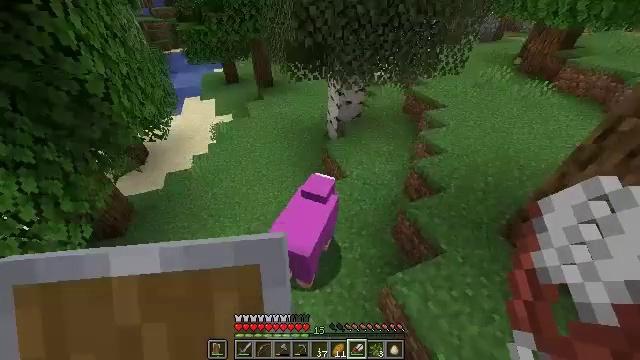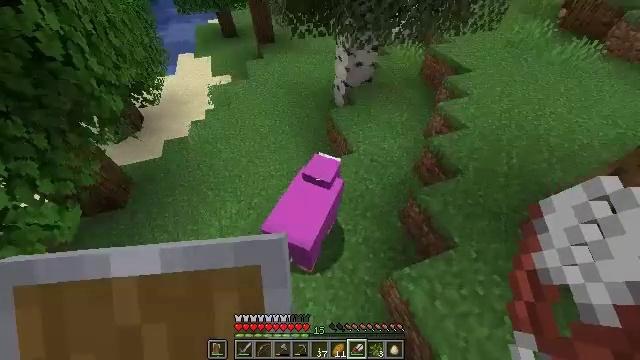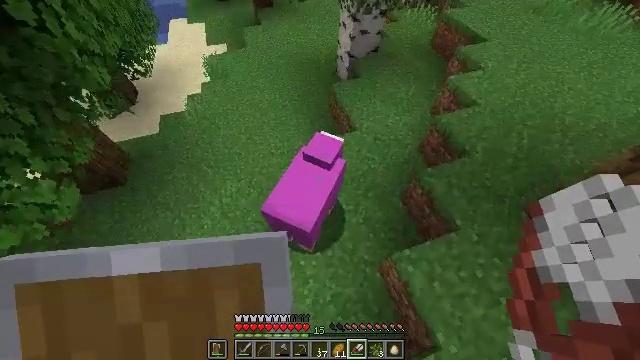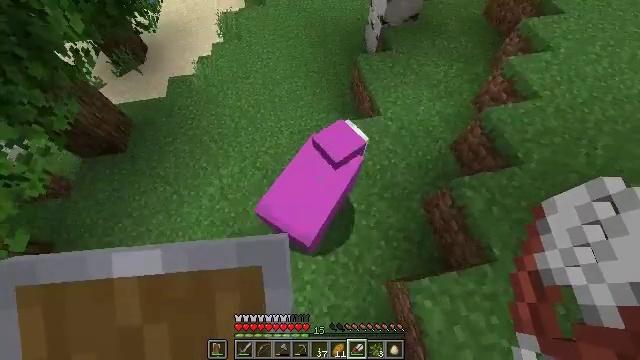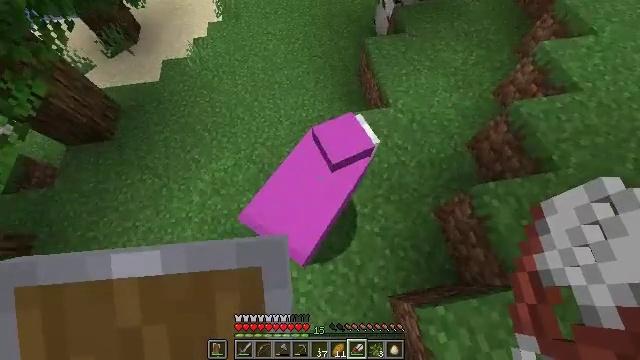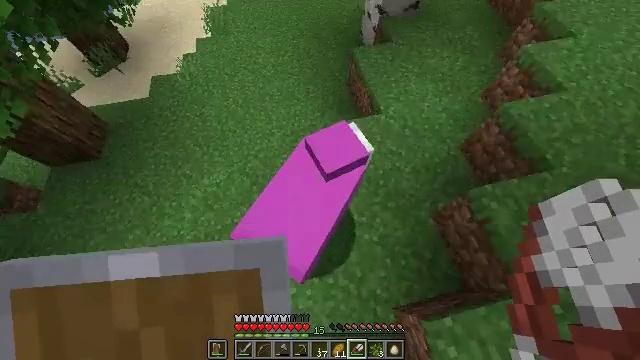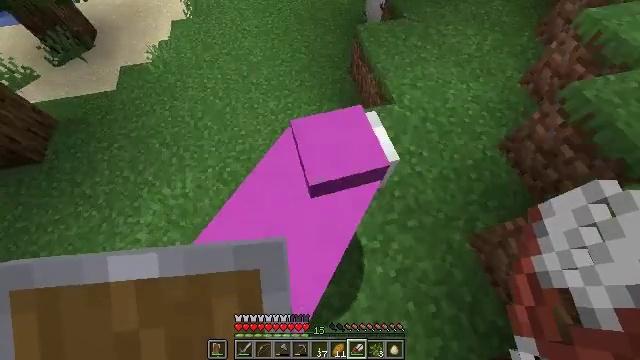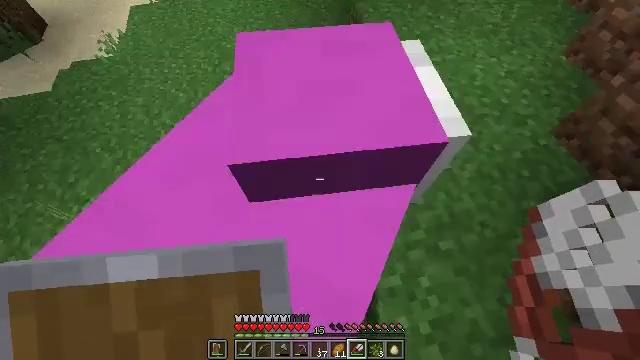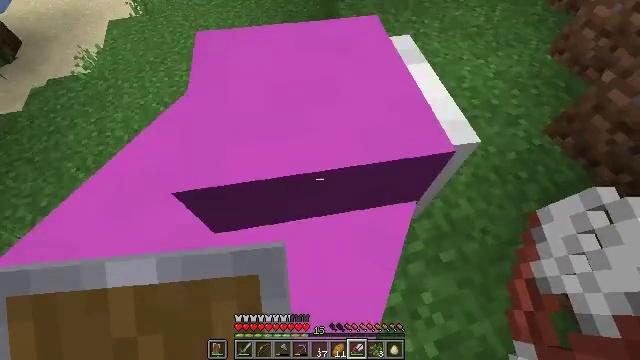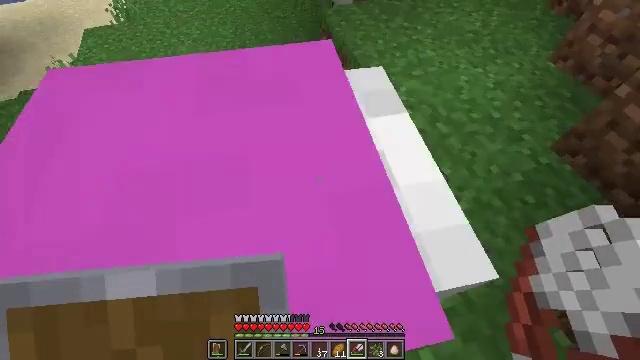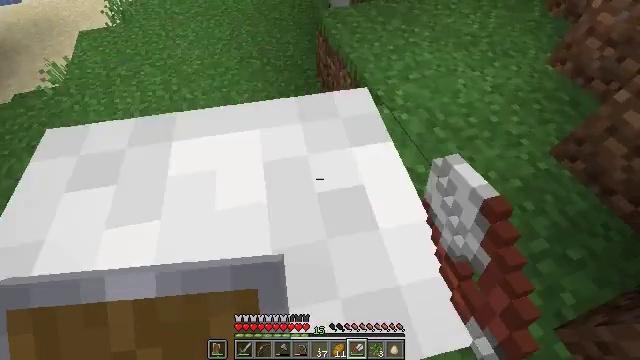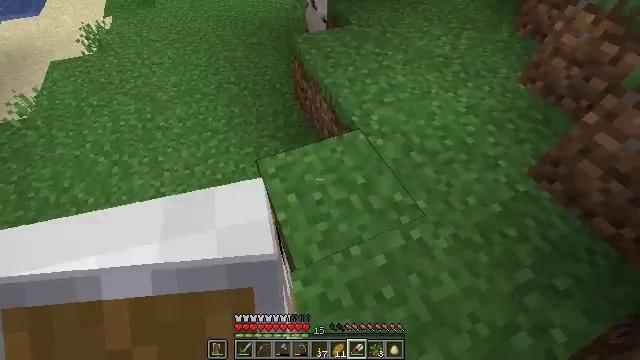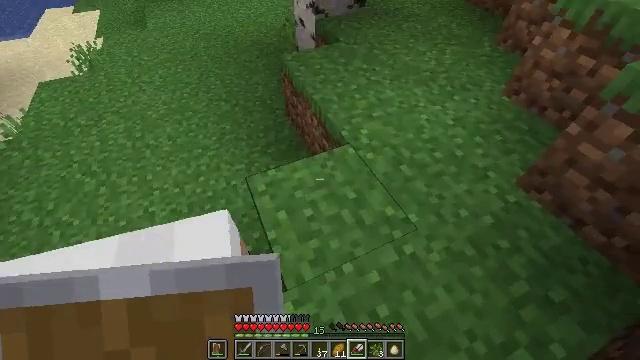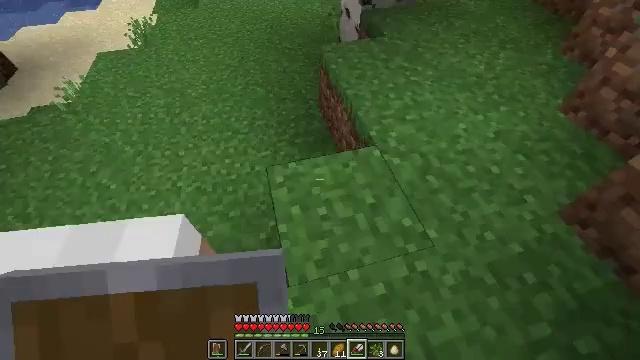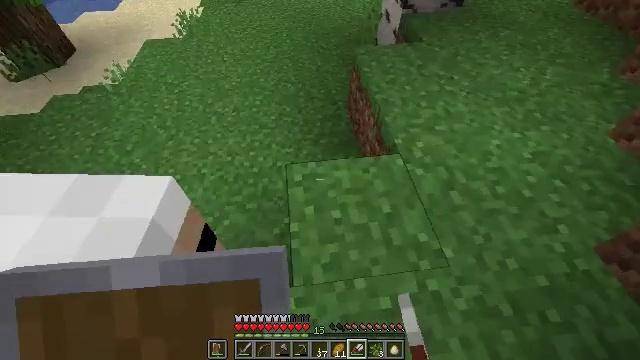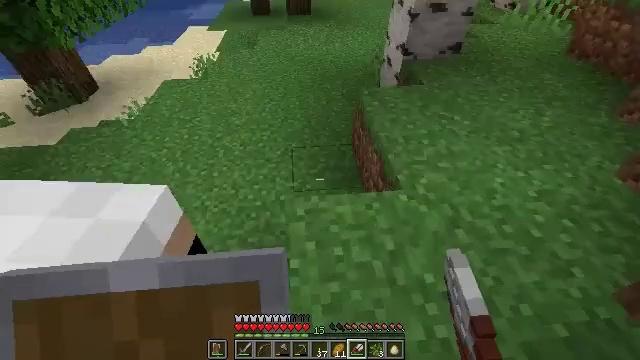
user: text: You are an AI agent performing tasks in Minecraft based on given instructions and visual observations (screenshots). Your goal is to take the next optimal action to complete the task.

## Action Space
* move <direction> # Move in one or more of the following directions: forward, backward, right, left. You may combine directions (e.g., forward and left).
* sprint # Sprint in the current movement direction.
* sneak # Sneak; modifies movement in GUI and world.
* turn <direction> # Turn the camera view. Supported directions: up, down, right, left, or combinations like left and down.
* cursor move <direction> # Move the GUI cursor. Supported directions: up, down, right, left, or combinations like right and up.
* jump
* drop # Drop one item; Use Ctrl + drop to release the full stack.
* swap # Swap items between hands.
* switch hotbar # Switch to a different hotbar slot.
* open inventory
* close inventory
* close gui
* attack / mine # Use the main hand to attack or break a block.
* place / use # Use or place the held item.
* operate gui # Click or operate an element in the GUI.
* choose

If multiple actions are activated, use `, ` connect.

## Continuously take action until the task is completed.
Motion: motion action
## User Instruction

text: Make a yellow bed using the crafting table.
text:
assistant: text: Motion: move forward, turn left and down
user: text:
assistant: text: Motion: move forward, turn down
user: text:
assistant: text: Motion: move forward, turn left and down
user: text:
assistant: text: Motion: move forward, turn left and down, use / place
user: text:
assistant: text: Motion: turn right and up, use / place
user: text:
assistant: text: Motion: use / place
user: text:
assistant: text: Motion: turn right and up, use / place
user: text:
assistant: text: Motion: turn right and up
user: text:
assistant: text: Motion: turn right and up
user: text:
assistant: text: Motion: no_op
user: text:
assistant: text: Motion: turn right and up
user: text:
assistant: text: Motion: turn right and up
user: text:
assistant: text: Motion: turn left and down
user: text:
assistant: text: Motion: turn left
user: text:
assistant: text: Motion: turn left and up
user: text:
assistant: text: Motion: turn left and up
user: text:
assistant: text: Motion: turn left and down
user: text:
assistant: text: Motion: turn left and up
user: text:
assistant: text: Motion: no_op
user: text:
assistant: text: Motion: no_op
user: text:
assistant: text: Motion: no_op
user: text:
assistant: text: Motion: no_op
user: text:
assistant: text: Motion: turn left
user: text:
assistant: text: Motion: move forward, turn left and up
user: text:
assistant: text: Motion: move forward, turn left
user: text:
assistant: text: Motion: move forward, turn right and up
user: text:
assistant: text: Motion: move forward, turn right and up
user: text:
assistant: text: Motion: move forward, turn right and up
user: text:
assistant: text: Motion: move forward, turn right
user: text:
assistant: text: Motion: move forward, sprint, turn right